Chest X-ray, PA view. Patient: 74 years old, sex M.
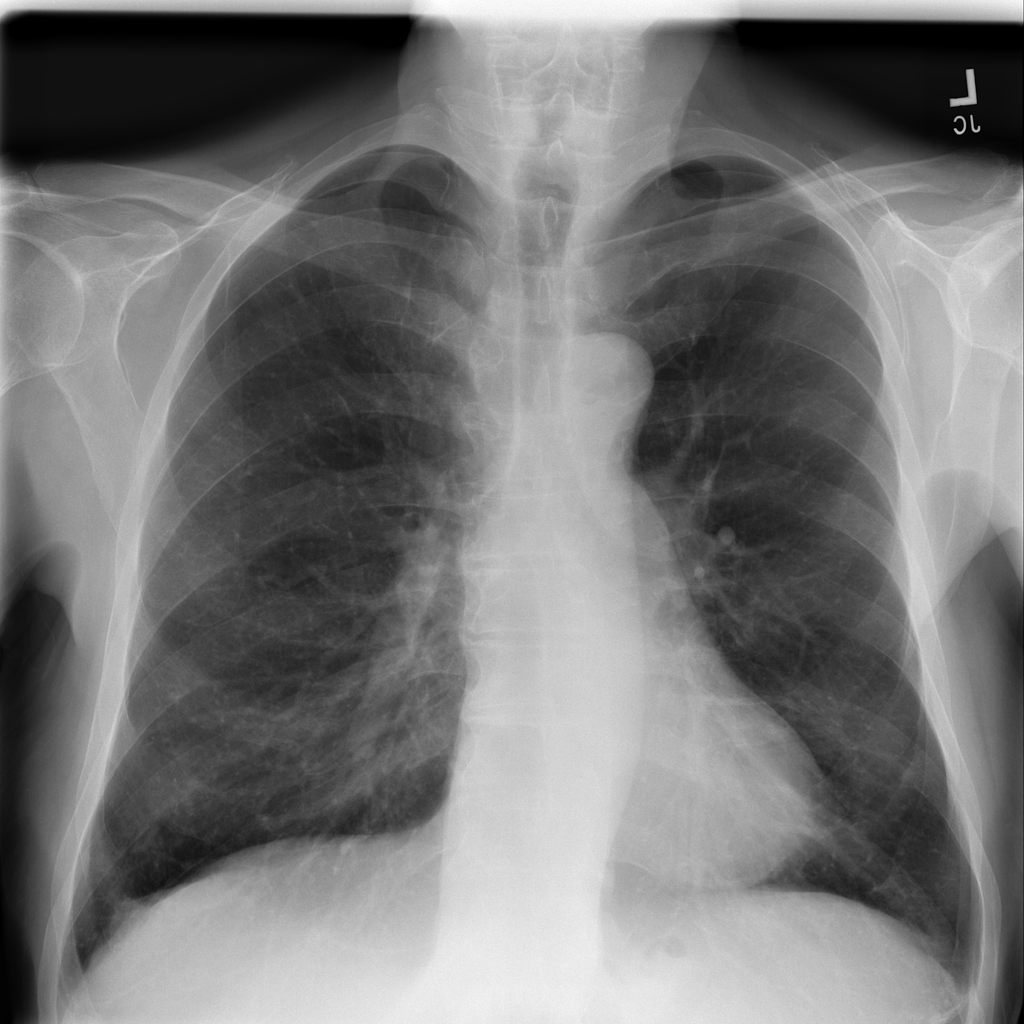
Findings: No Finding